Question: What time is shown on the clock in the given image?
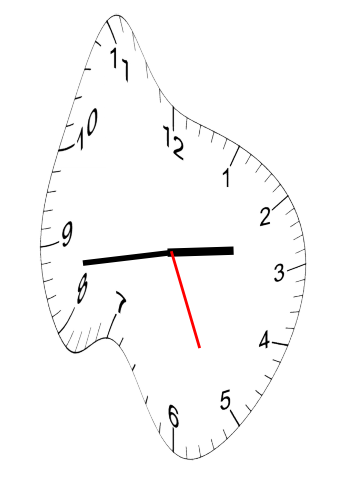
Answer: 02:43:26